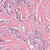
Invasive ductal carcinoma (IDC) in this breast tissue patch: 1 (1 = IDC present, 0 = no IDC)